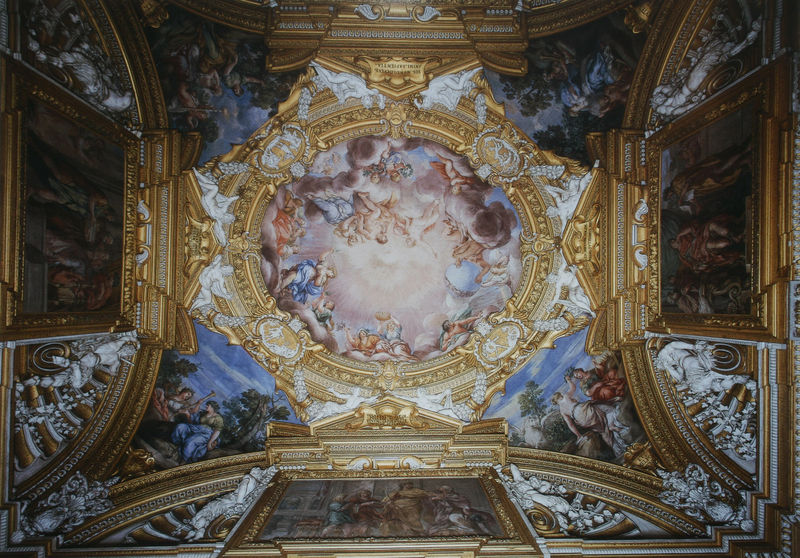
Titel: Gewölbe des Sala di Apollo
Künstler: Pietro da Cortona
Standort: Florenz
Institution: Palazzo Pitti
Schlagwörter: baum, blau, flügel, gemälde, gott, himmel, schatten, weiß, wolken, bäume, frauen, gelb, grün, menschen, blumen, bunt, damen, hell, licht, männer, schwarz, dame, rot, schloss, muster, ornament, wand, architektur, barock, bibel, geschichte, rahmen, bild, türbogen, kirche, sonne, gold, reich, decke, rokoko, rosa, fliegen, kreis, rund, rundbild, tondo, amphoren, engel, putte, putto, bilder, ansicht, bogen, italien, perspektive, farben, giebel, rand, saal, figuren, kuppel, ornamente, verzierung, wandmalerei, stuck, foto, fotografie, photographie, bögen, paradies, gewölbe, höhe, palast, stern, dom, strahlen, symmetrisch, groß, zwickel, kathedrale, rom, photo, halbkreis, wappen, geflügel, statuen, voluten, christus, jesus, untersicht, christlich, götter, fresken, kapelle, volute, deckengemälde, fresko, wei?, apoll, golden, weich, prunk, jünger, putten, maria, wandbild, verzeirung, putti, biblisch, viereck, sakral, fresco, ikone, achteck, himmelfahrt, bauplastik, deckenmalerei, froschperspektive, lunette, lunetten, stuckaturen, frsko, puten, scheinarchitektur, deckenfresko, blumengebinde, deckengewölbe, jeusus, gol, stukatur, deckenbemalung, stukkaturen, fliegerei, deckenfresco, engeö, oranemnt, chatolisch, deckenfreso, summem und brummen, stu7ck